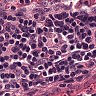
Metastatic tissue present: no